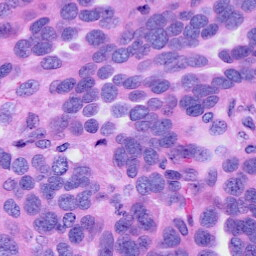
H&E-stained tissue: Ovarian